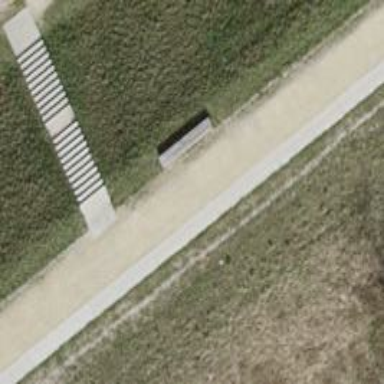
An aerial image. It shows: Bench for seating.